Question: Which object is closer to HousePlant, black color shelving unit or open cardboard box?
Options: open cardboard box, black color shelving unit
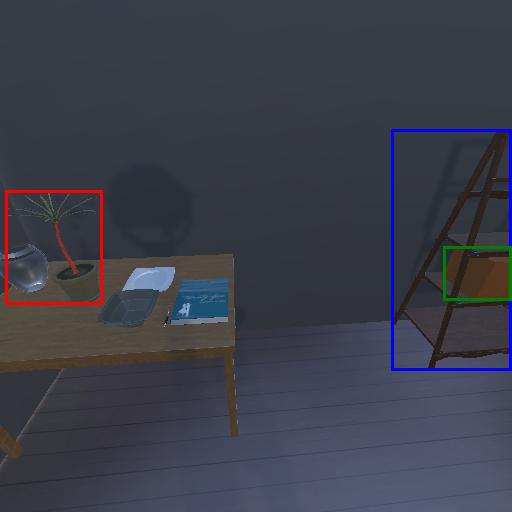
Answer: open cardboard box